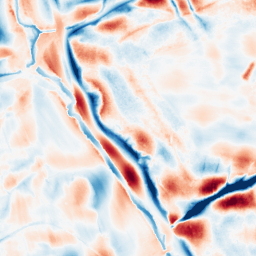
Category: wavelet
Decomposition family: wavelet_biorthogonal
Decomposition parameters: wavelet: bior3.5
level: 5
Upsampling method: sinc_hamming
Upsampling parameters: scale: 2
kernel_size: 4
Upsampling scale: 2